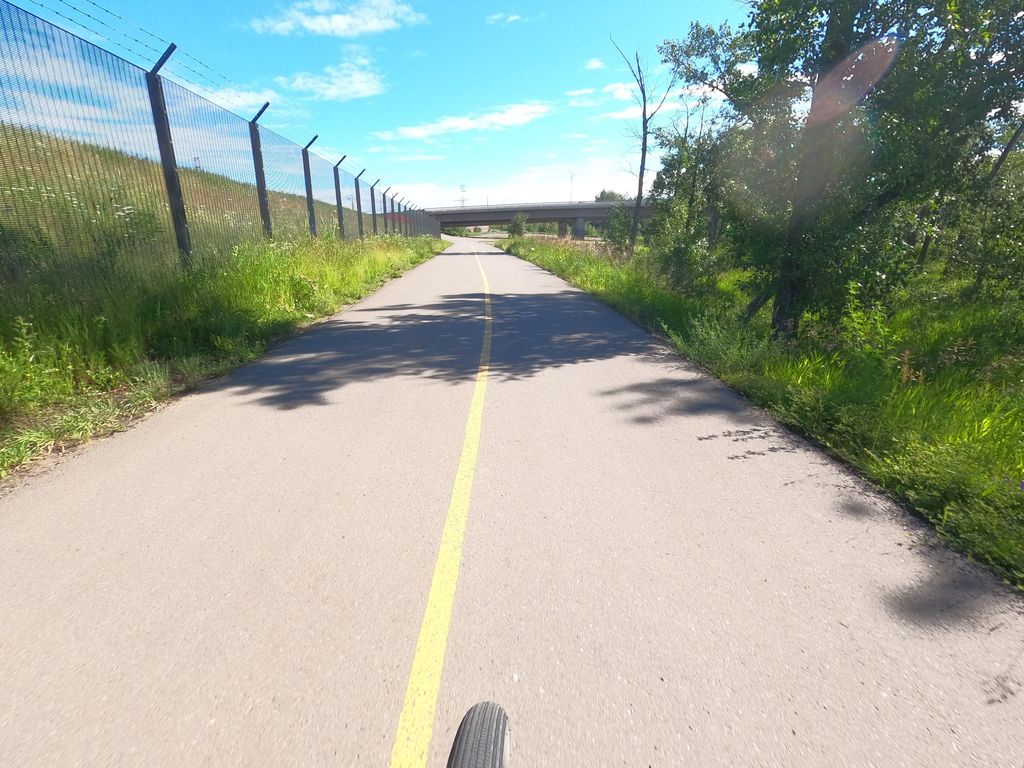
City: calgary